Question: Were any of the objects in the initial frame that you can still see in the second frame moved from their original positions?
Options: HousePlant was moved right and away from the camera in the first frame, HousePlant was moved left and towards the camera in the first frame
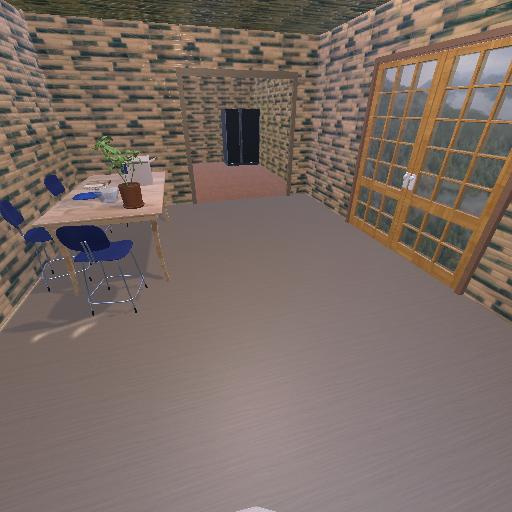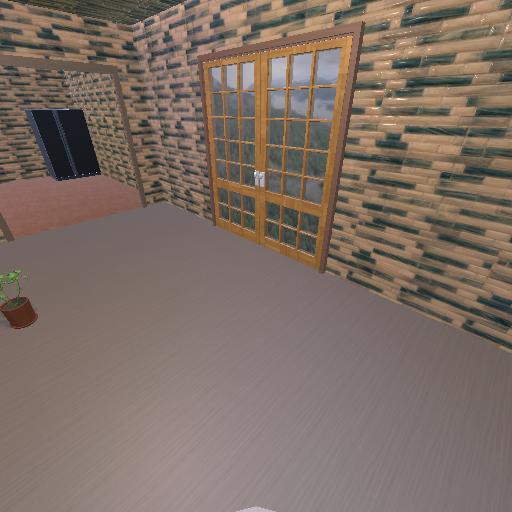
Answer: HousePlant was moved right and away from the camera in the first frame